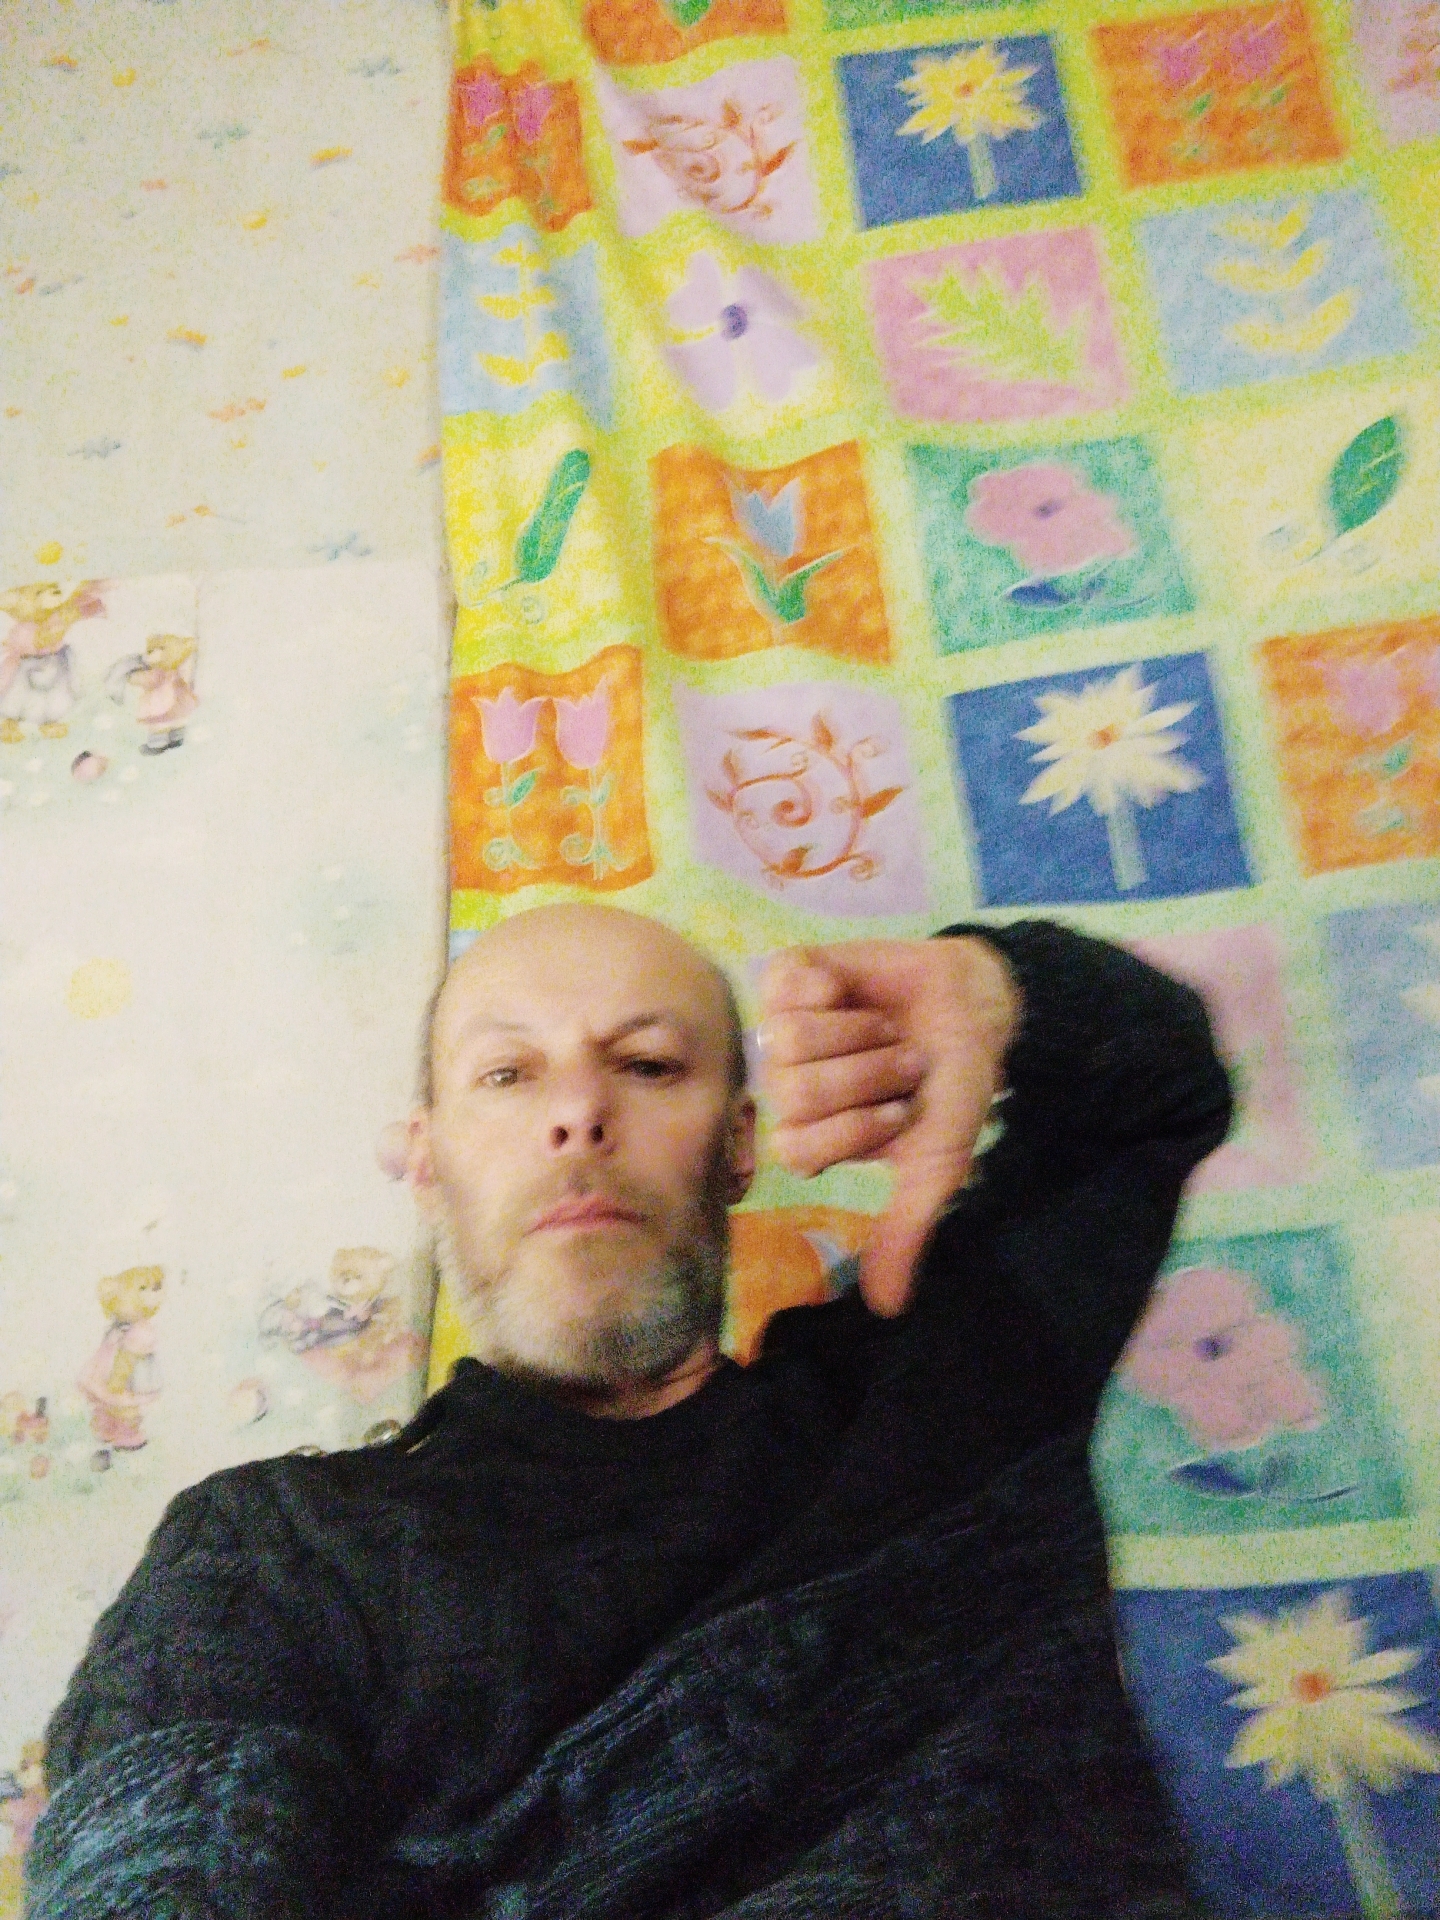
Label: noise